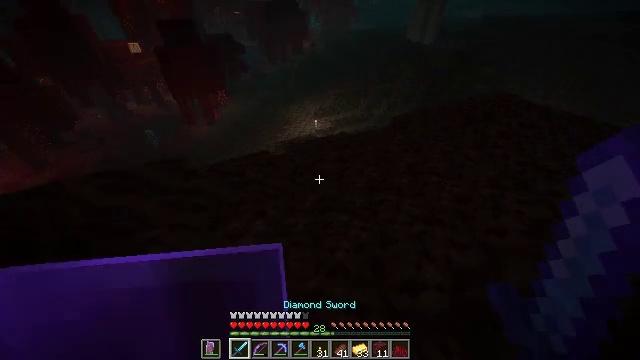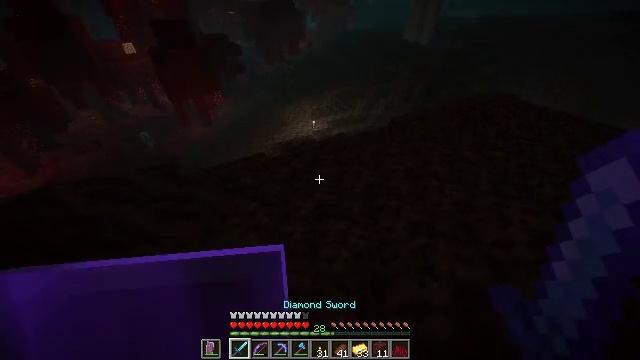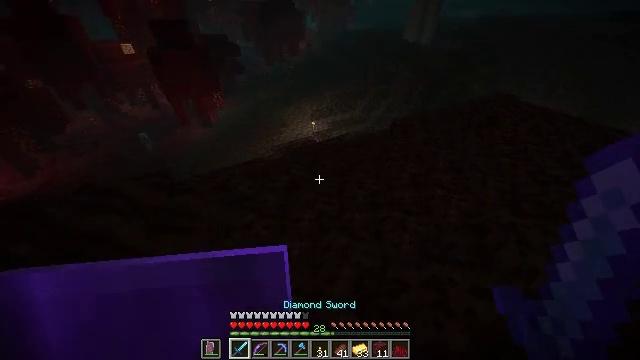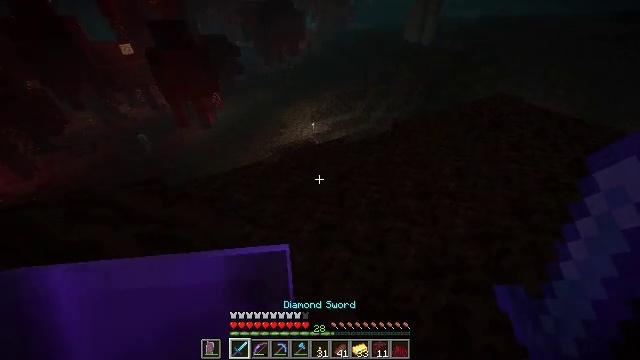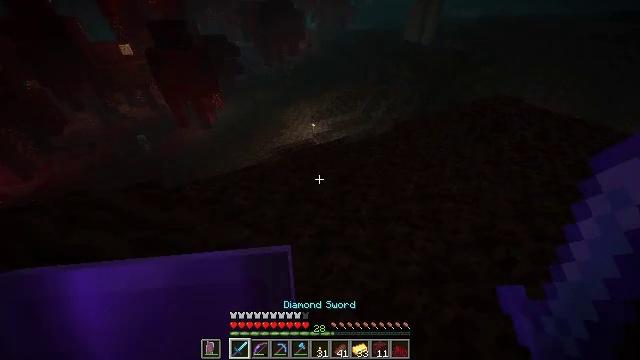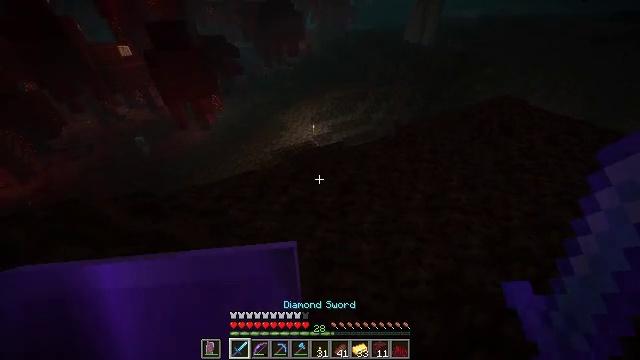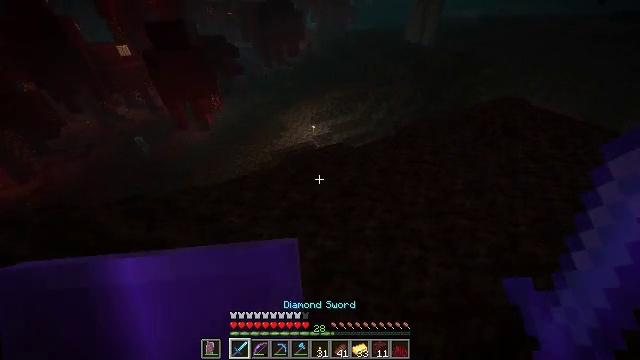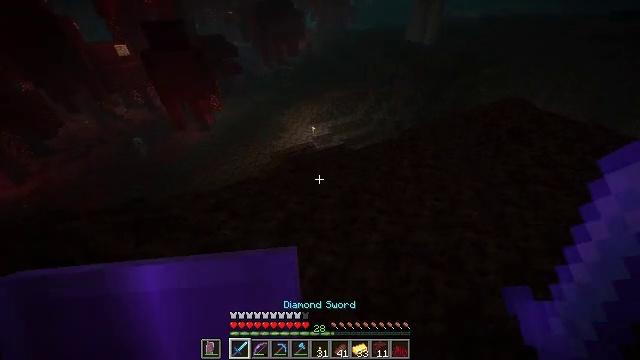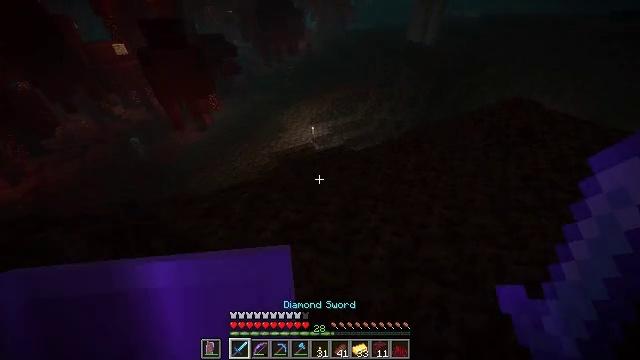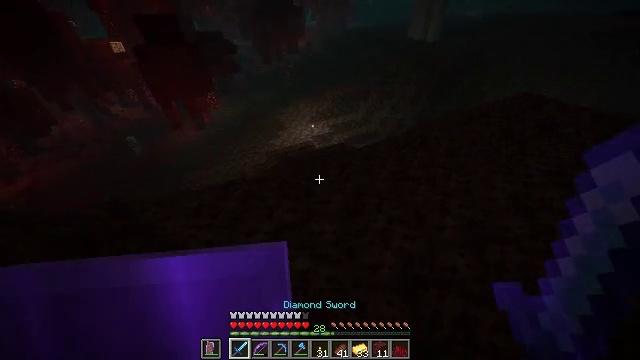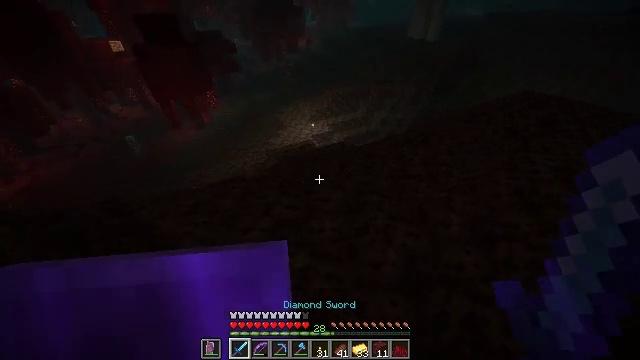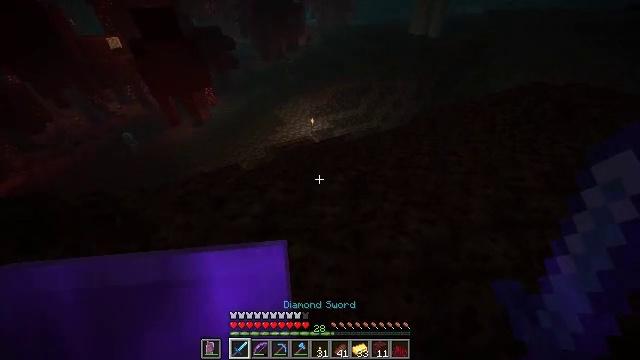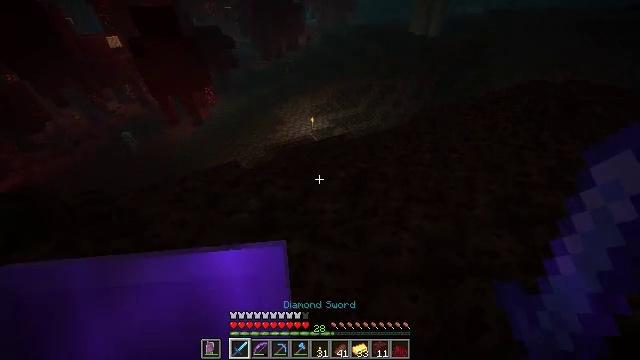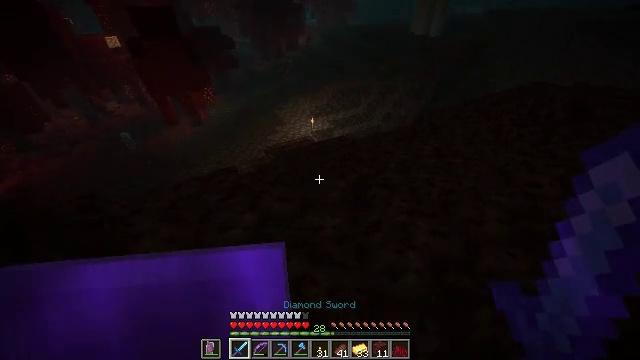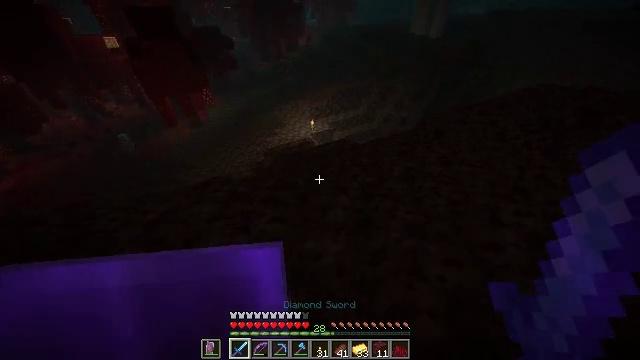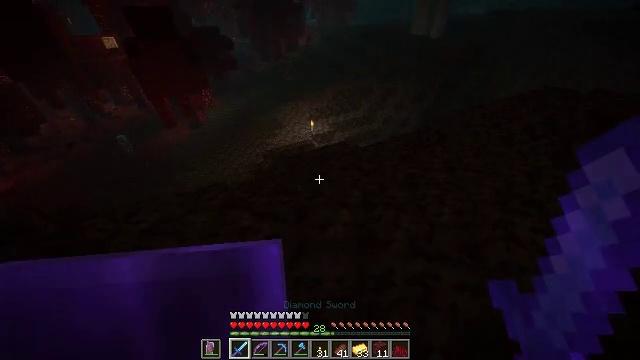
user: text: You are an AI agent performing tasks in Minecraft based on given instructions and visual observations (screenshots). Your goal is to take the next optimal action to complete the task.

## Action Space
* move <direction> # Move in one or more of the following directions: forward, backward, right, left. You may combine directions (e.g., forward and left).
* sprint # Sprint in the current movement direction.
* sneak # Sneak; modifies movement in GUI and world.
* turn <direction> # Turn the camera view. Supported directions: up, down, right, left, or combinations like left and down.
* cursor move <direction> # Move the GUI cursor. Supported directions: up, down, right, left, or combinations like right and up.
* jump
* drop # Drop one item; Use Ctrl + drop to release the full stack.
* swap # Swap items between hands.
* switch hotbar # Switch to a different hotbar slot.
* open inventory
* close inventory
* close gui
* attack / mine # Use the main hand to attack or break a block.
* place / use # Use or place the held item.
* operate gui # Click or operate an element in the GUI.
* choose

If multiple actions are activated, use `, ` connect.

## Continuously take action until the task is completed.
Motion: motion action
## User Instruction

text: Mine the torch on the wall.
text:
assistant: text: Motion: move forward
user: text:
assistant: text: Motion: move forward
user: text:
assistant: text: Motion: move forward
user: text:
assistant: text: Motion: move forward
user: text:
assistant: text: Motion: move forward
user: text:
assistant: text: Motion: move forward
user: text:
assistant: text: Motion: move forward
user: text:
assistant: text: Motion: move forward
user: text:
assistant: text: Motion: move forward
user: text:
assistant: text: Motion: move forward
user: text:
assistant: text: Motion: move forward
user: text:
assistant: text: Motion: move forward
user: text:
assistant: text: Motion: move forward
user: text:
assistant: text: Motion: move forward
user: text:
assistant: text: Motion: move forward, sprint
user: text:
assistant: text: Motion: move forward, sprint
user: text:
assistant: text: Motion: move forward, sprint
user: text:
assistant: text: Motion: move forward
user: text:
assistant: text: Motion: move forward, turn left and down
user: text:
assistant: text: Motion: move forward, turn left and down
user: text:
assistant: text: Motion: move forward, turn left and down
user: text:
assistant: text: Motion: move forward
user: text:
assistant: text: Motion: move forward
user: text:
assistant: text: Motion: move forward
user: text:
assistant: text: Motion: move forward
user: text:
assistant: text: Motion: move forward
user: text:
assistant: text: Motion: move forward
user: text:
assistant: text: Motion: move forward
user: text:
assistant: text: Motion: move forward
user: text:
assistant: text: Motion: move forward